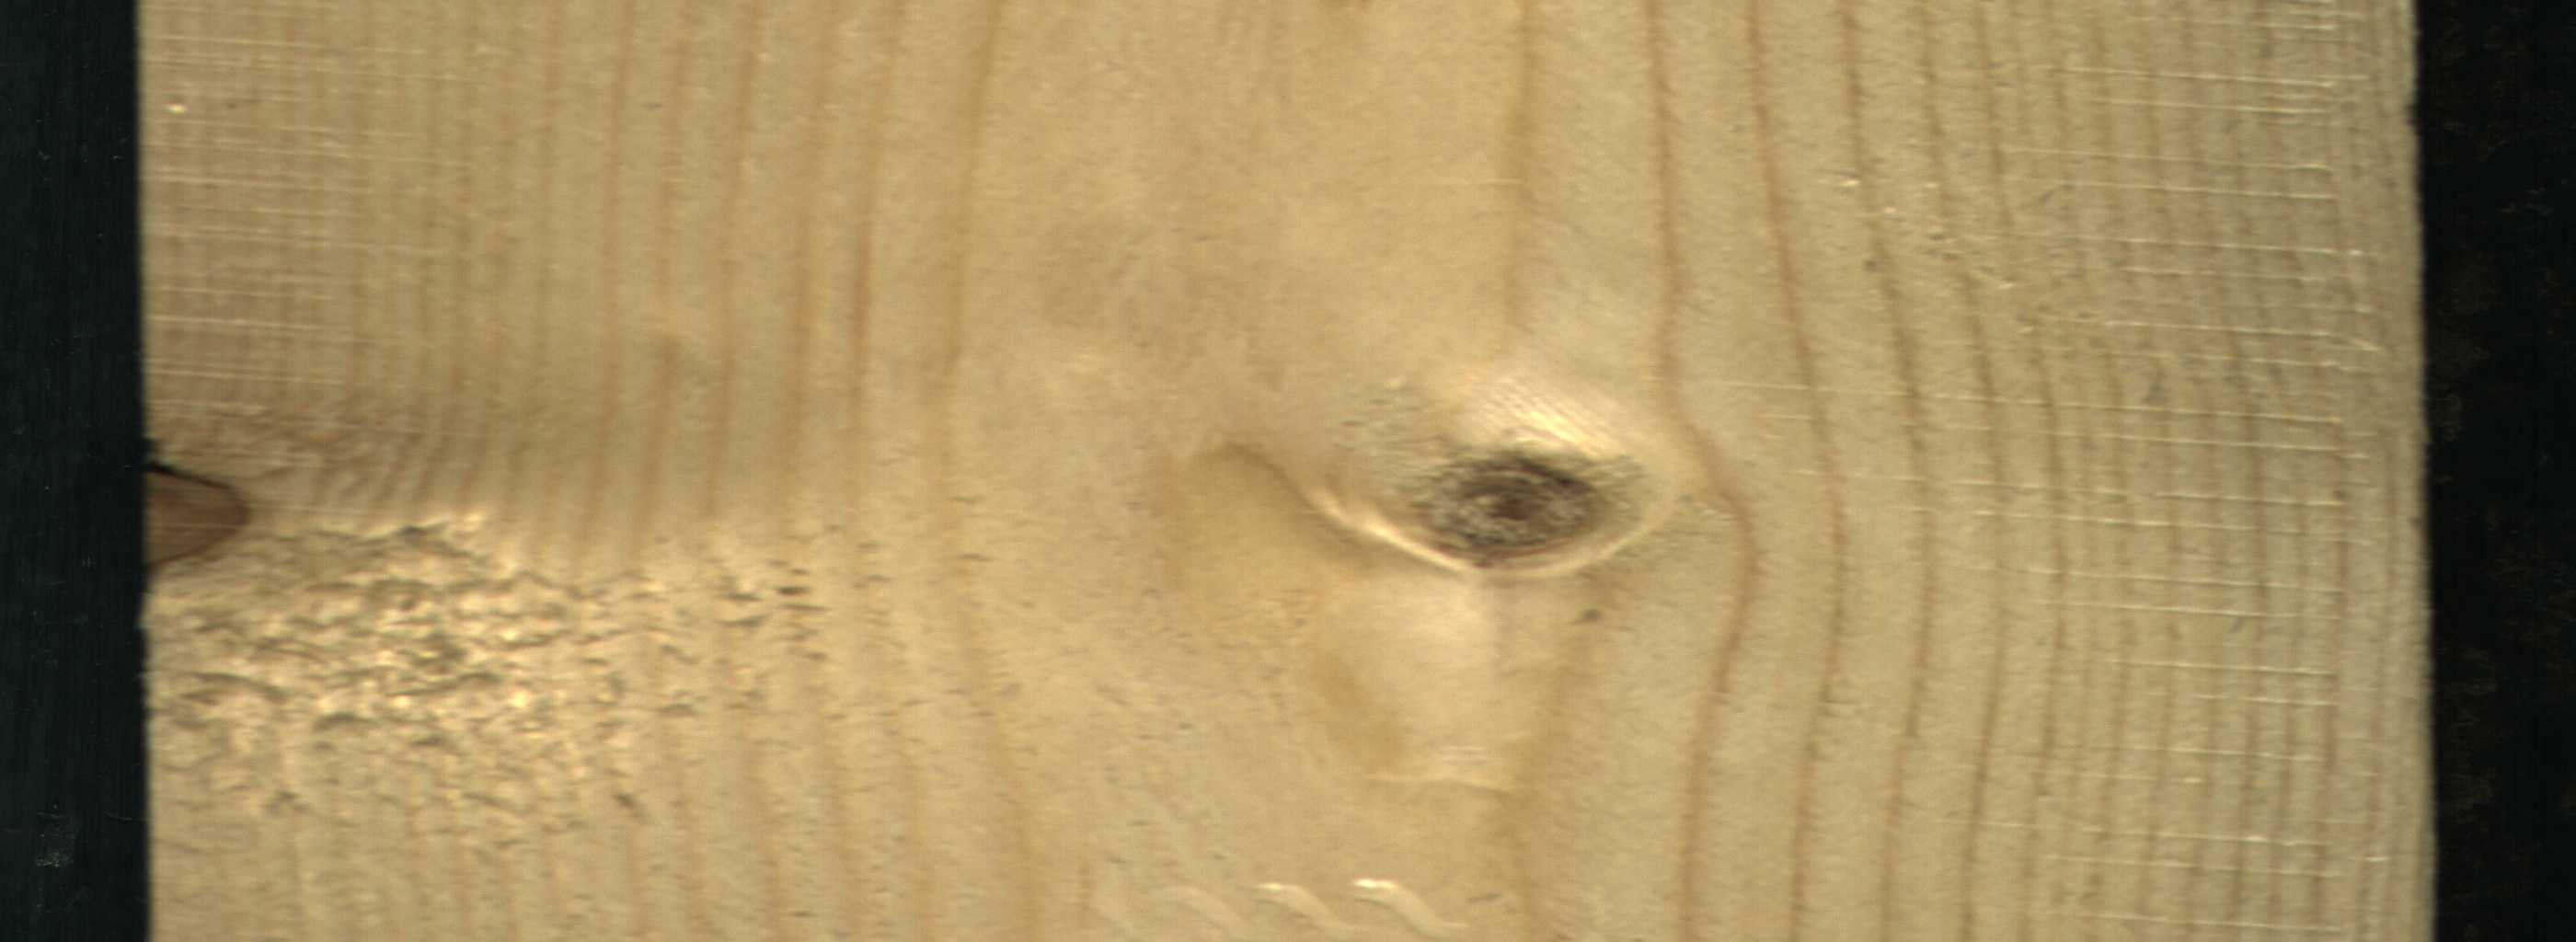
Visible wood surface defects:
Dead_Knot
Live_Knot